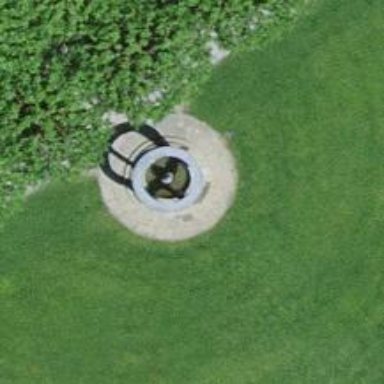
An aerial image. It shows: Fountain.